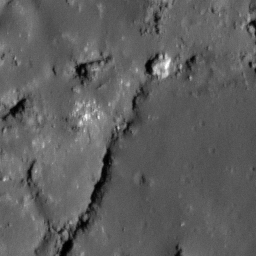
Pit: Tycho 7
Host crater: Tycho
Host type: impact_melt
Lunar coordinates: latitude -42.847, longitude 348.535